Question: I'm investigating a lag, occurring after the first touch-input of my android-application. I used TraceView and tracked down the ~2 second lag to the initialization of Guava's 'Splitter'.

- - -
This is the line invoking 'Splitter':
'''
String desc = /* loaded from assets */
List<String> descList = Lists.newArrayList(Splitter.on("
").split(desc));
'''
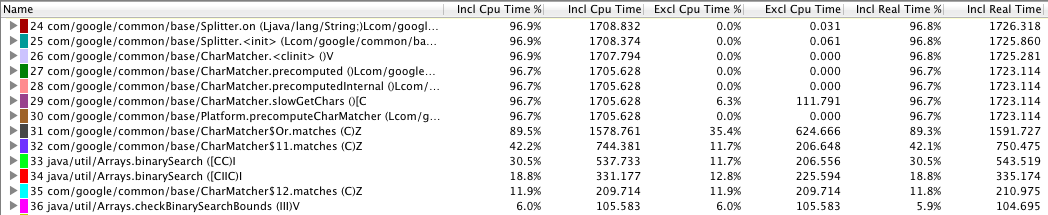
Answer: I think this might be related to <URL>.
What version of Guava are you using?